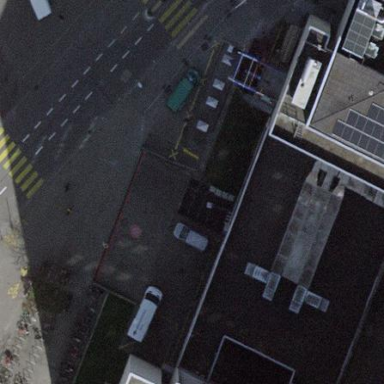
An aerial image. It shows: Hospital building.